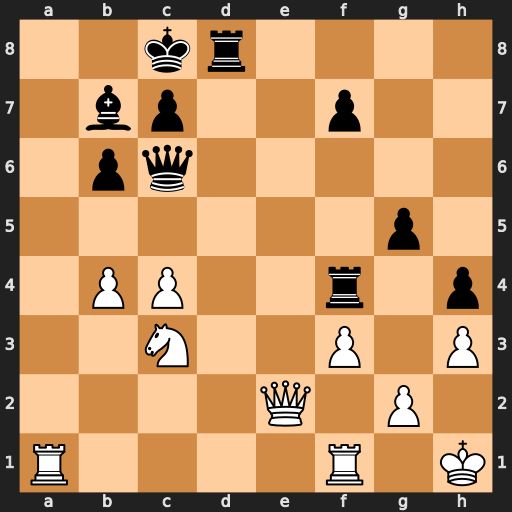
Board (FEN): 2kr4/1bp2p2/1pq5/6p1/1PP2r1p/2N2P1P/4Q1P1/R4R1K
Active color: w
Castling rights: -
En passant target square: -
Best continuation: Nd5 Rxd5 cxd5